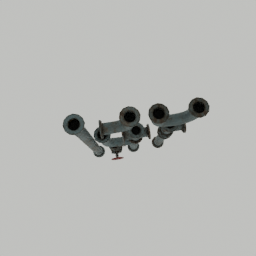
Label: mechanical